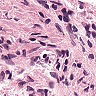
Metastatic tissue present: no